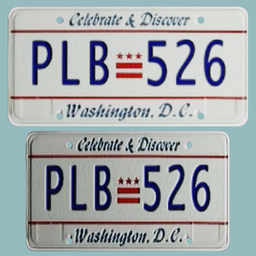
Label: mechanical